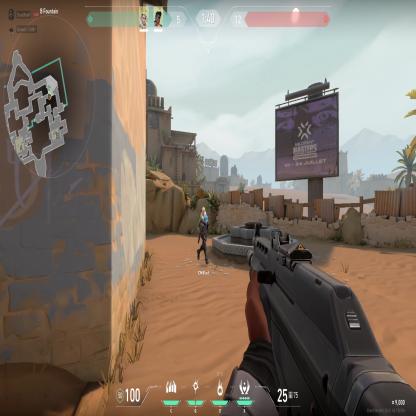
Label: teammate